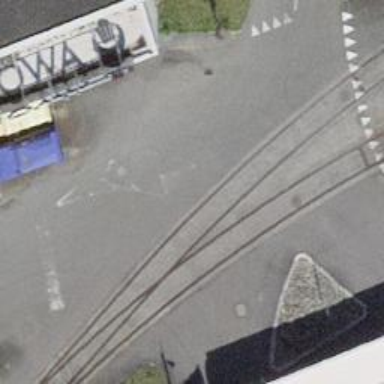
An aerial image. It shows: Single railway spur track.